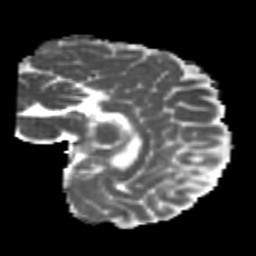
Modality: MD
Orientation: sagittal
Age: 21
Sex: female
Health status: healthy
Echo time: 0.074 s